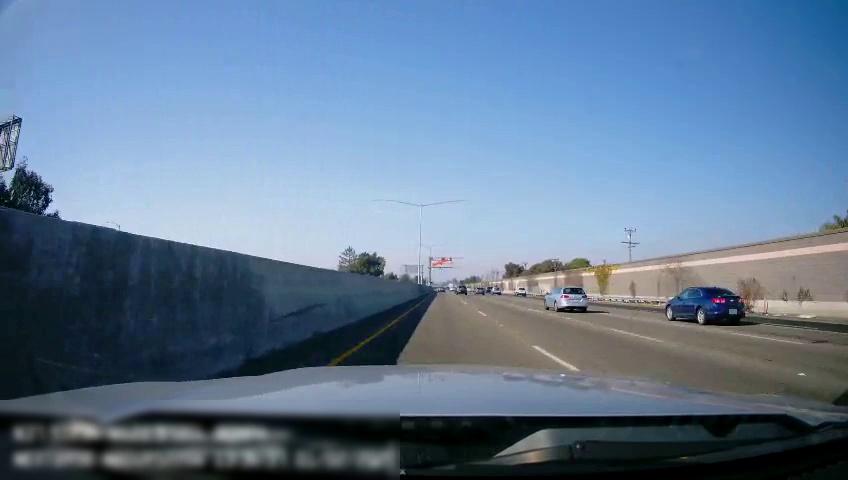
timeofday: Day
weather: Sunny
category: Drivable Space
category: Vehicles | Car
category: Vehicles | SUV
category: Vehicles | SUV
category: Vehicles | SUV
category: Vehicles | Car
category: Vehicles | Car
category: Lanes | Current Lane
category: Lanes | Current Lane
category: Lanes | Alternate Lane
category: Lanes | Alternate Lane